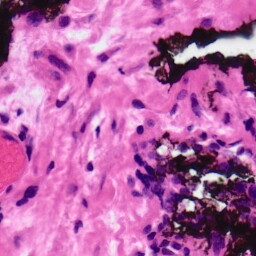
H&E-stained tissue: Ovarian